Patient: sex F, age 76
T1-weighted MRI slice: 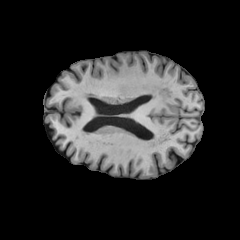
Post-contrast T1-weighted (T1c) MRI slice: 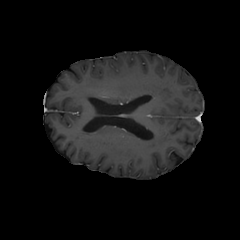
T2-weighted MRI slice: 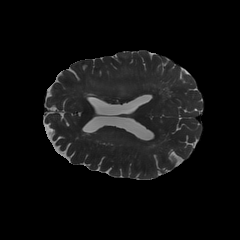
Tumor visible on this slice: yes
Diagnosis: Glioblastoma, IDH-wildtype
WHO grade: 4